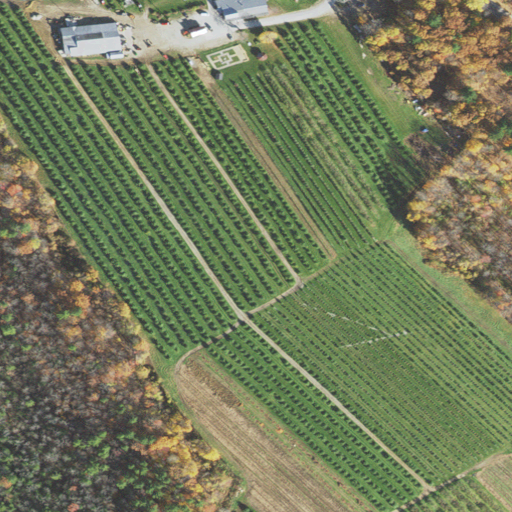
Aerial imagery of mountain in New Hampshire named Parsonage Hill containing pasture, mixed forest, deciduous forest, woody wetlands, medium intensity development, low intensity development, and open development